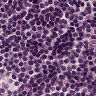
Metastatic tissue present: no